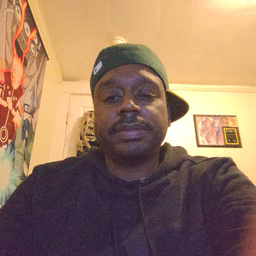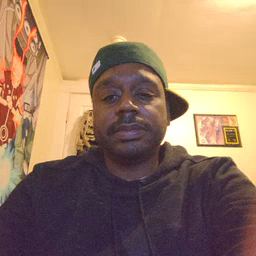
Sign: sick